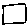
Label: square